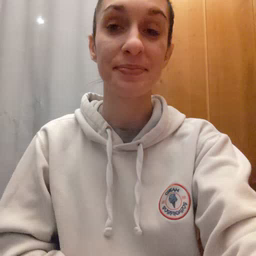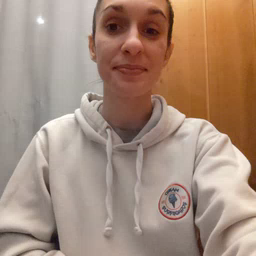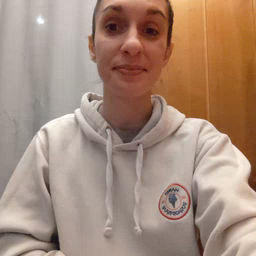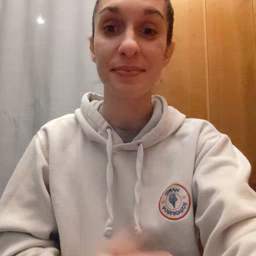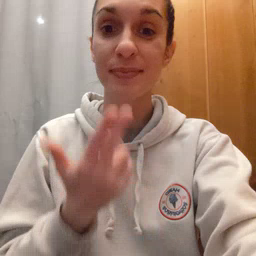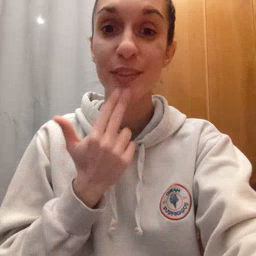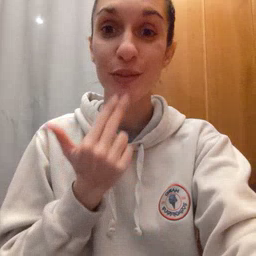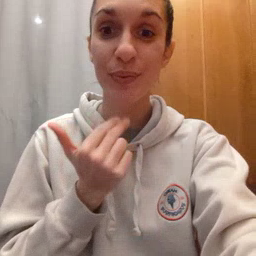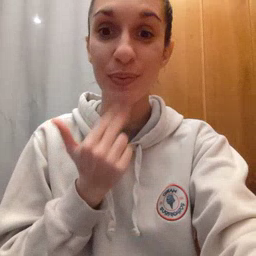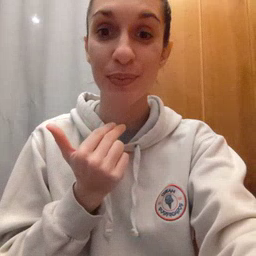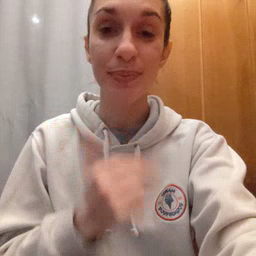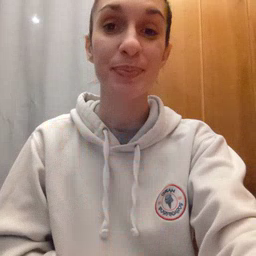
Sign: cute